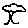
Label: tree